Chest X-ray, PA view. Patient: 77 years old, sex M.
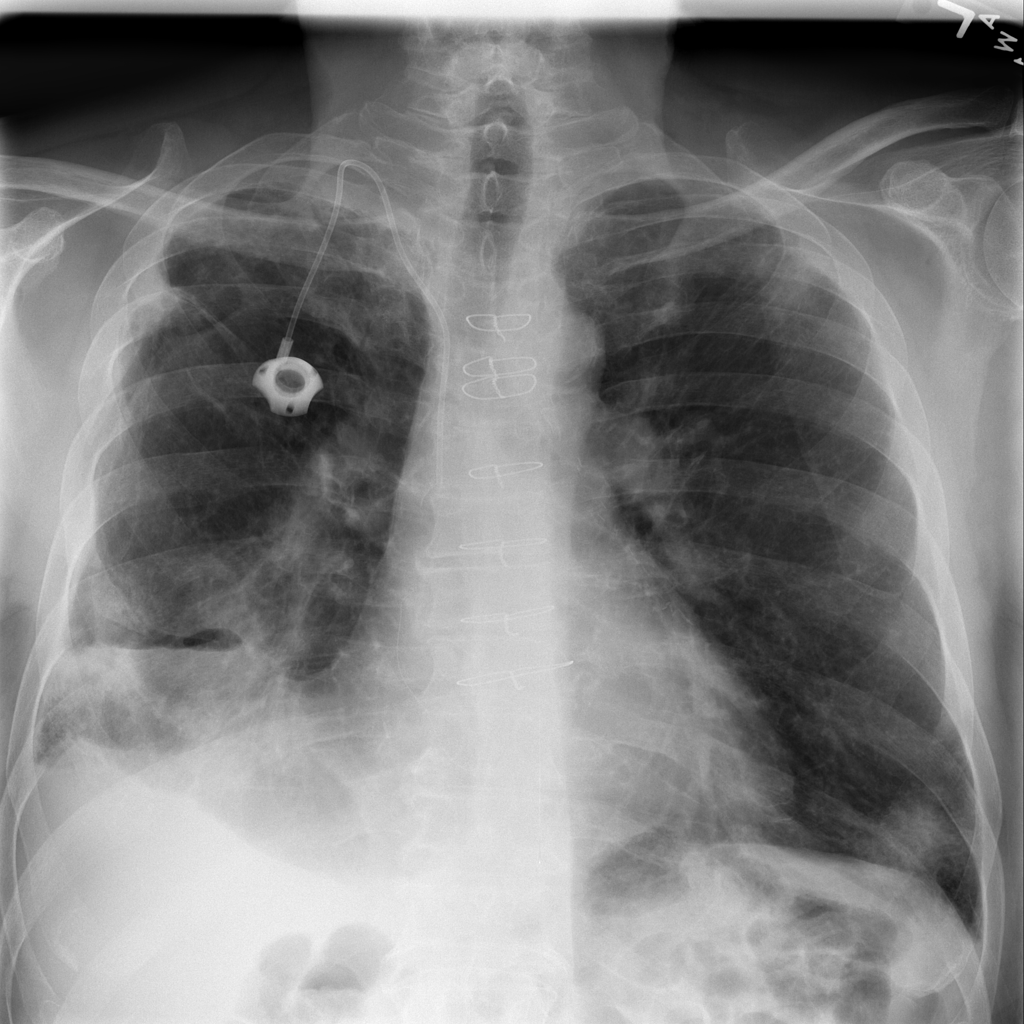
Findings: Mass